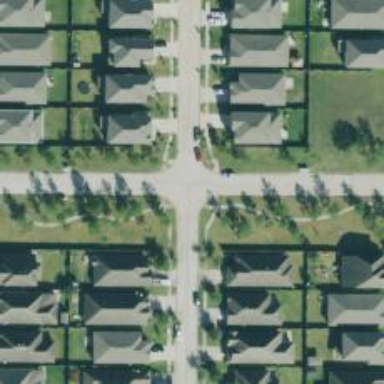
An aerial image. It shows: Residential road.